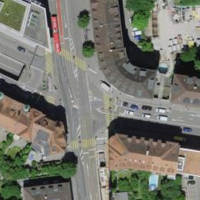
EUNIS habitat code: 55
Species observed at this site:
Linaria vulgaris